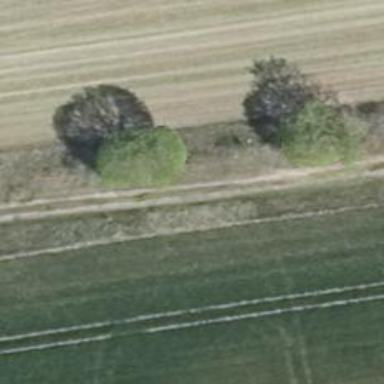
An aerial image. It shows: Deciduous tree with broadleaved leaves.